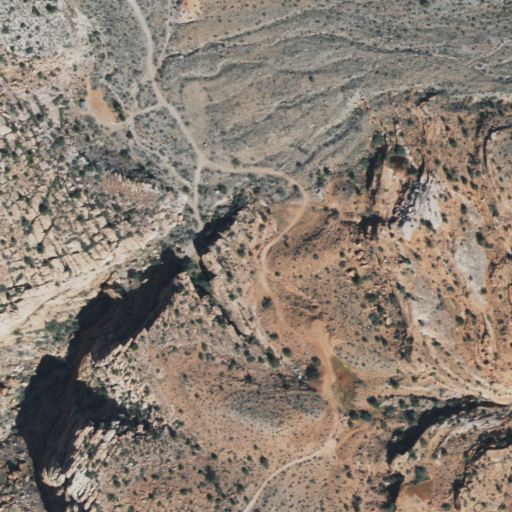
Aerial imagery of depression(s) in Arizona named Paws Pocket containing shrub and barren land